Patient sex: F
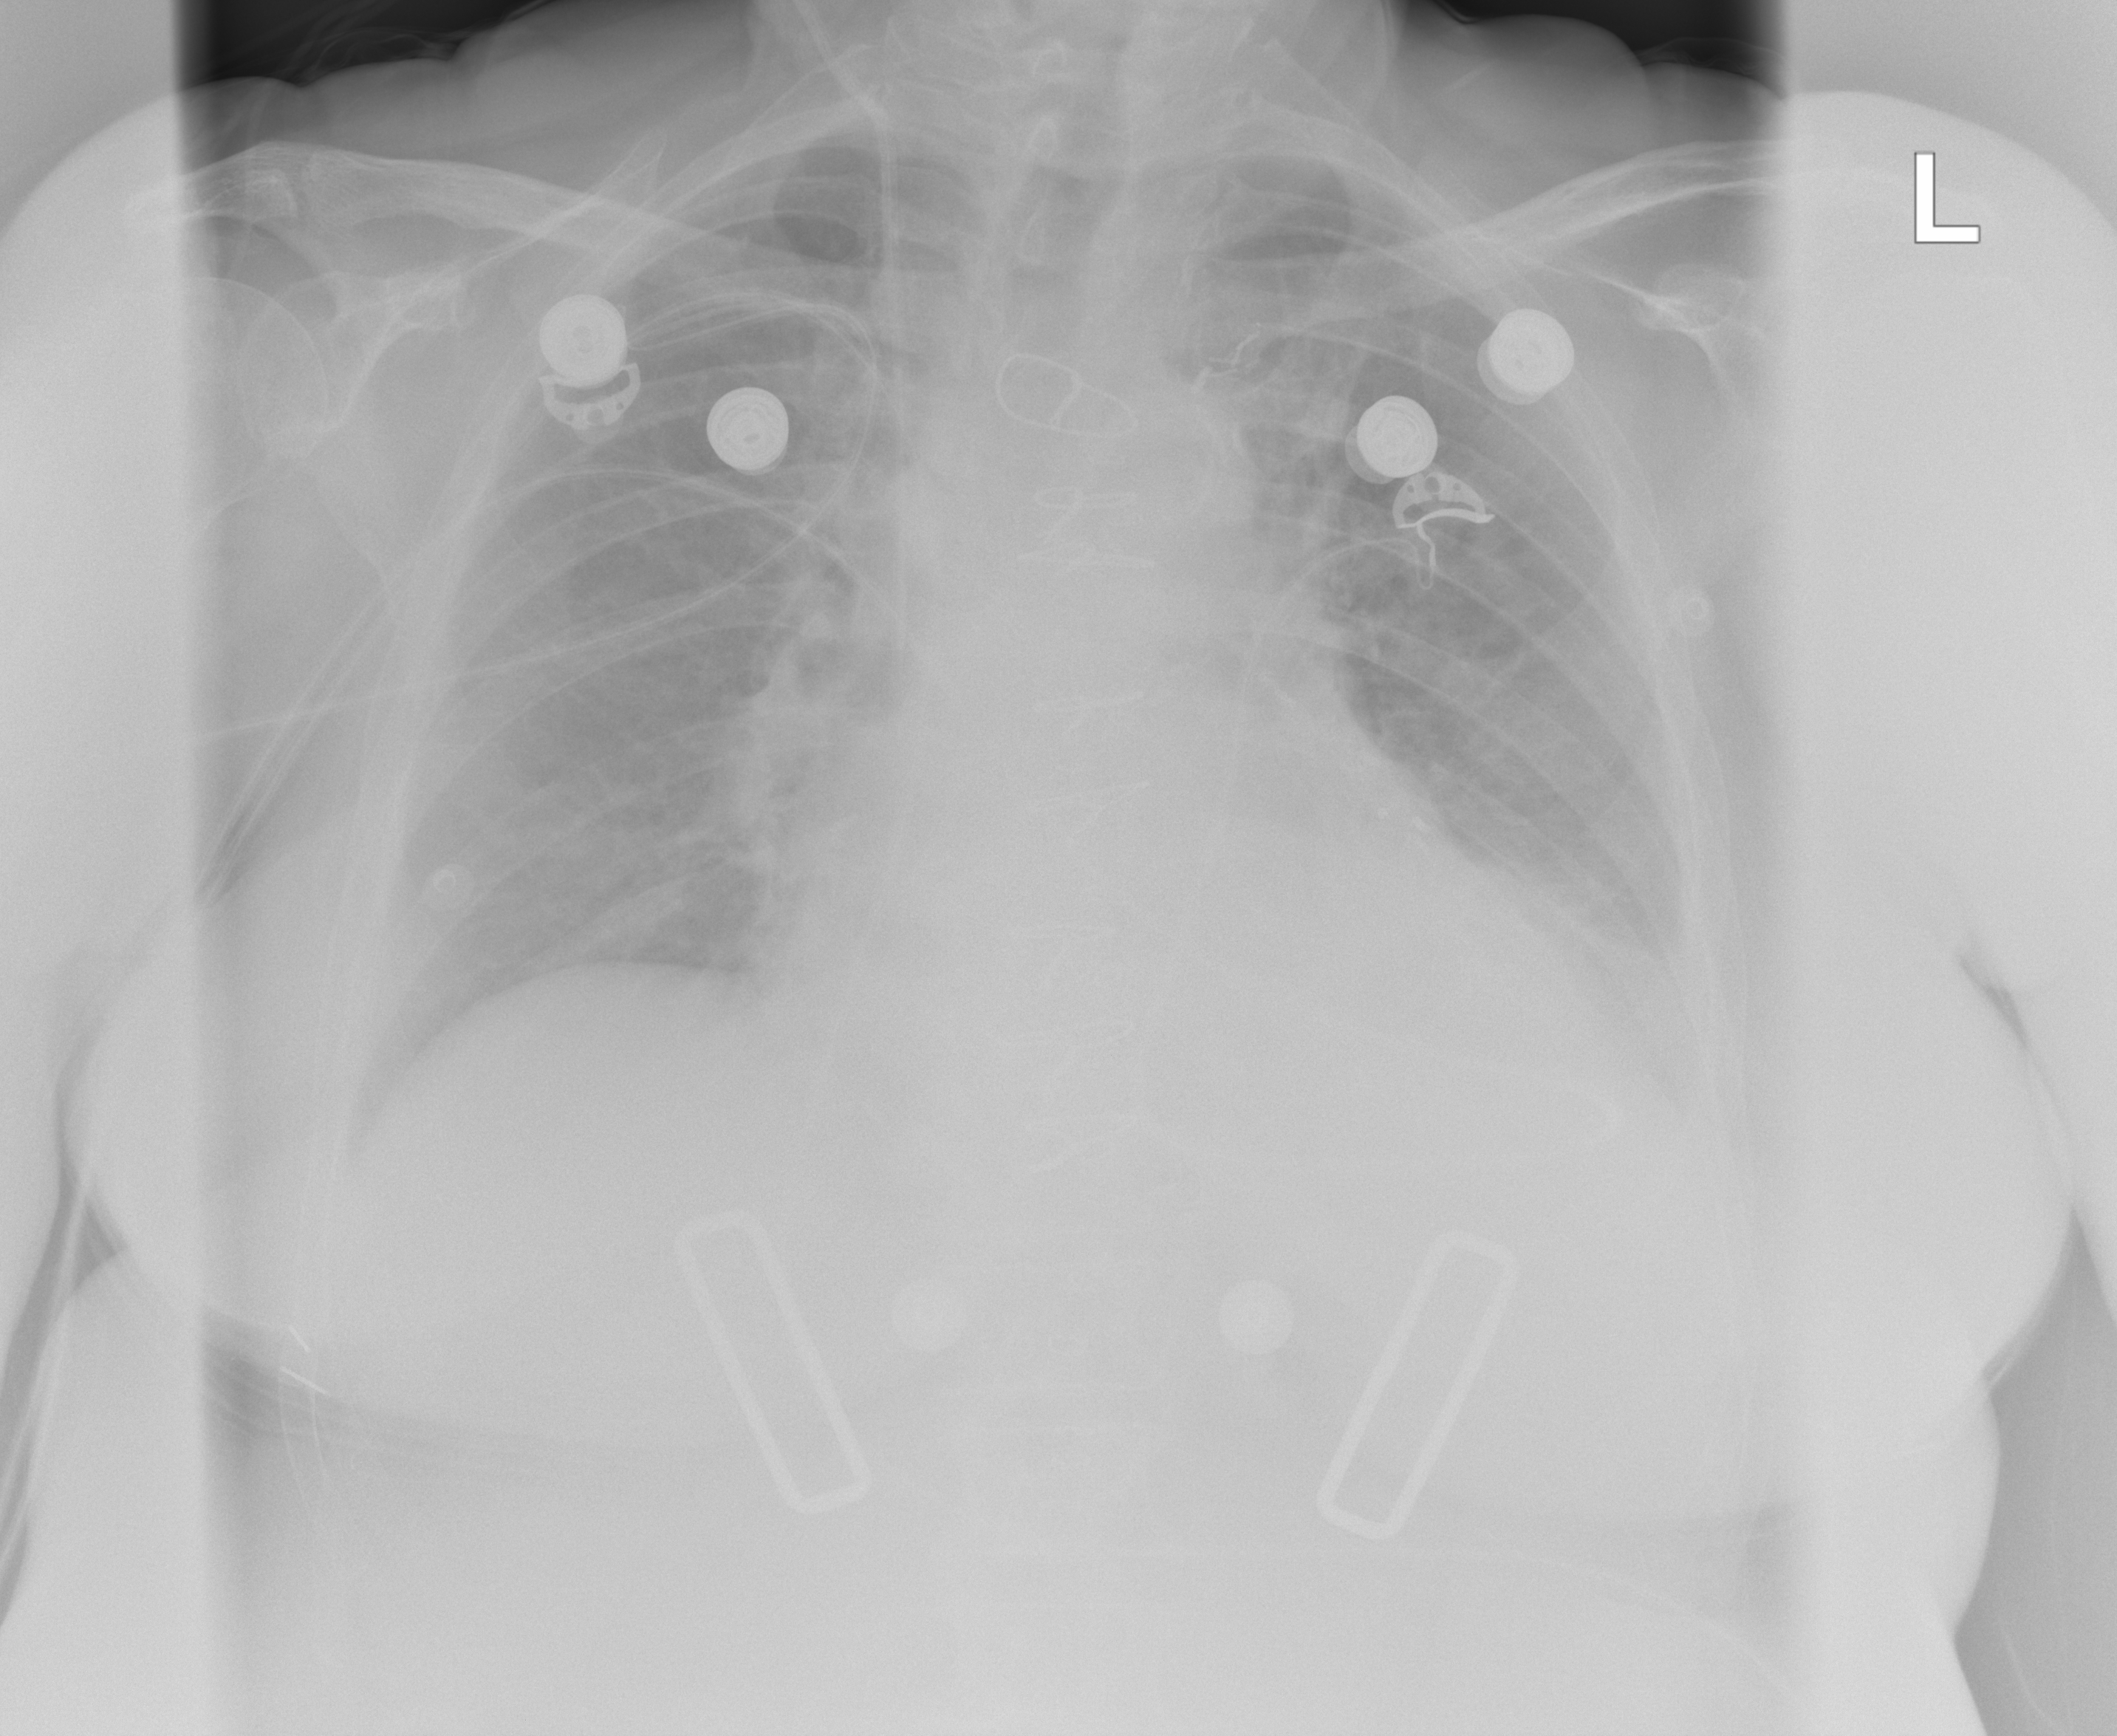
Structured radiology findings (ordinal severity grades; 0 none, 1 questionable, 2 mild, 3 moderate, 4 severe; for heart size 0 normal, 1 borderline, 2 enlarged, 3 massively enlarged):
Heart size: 2
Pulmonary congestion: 2
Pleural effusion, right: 2
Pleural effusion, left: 2
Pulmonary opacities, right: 0
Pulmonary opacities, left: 0
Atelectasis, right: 0
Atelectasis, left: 2